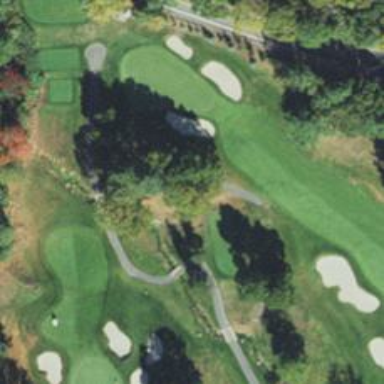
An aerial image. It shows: Path for both roads and golfers.